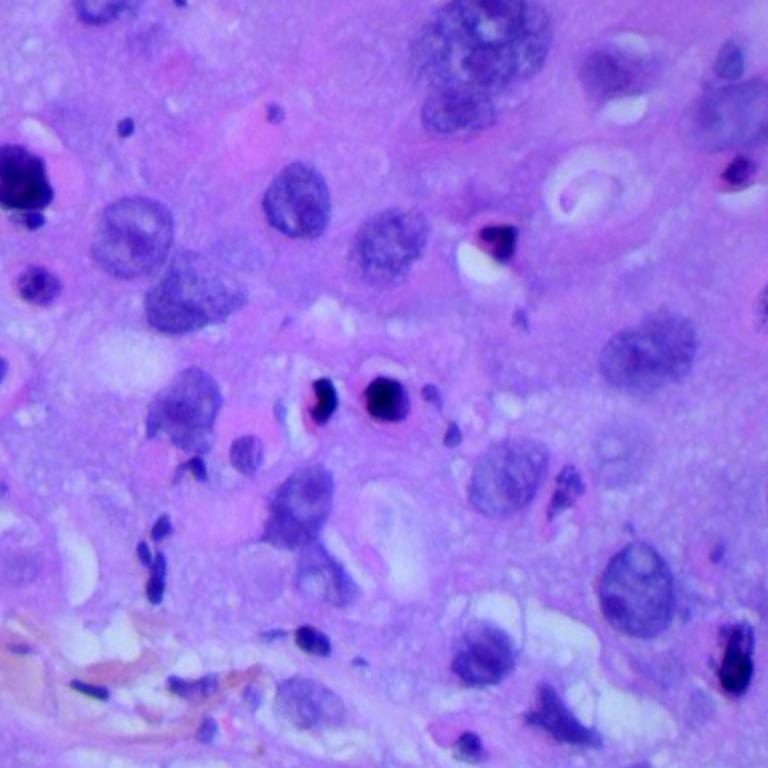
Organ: lung
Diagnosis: squamous carcinomas